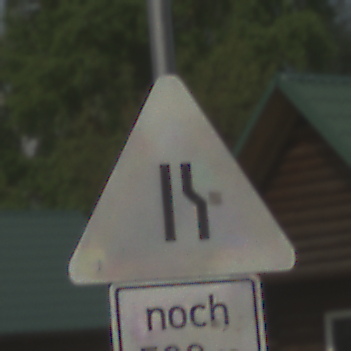
Verkehrszeichen: EinseitigVerengteFahrbahnRechts
Zusatzzeichen unten: LaengeEinerStrecke3
Umgebung: Outdoor, Nature
Tageszeit: MorningAfternoon
Wetter: PartlyCloudy
Licht: Natural
Jahreszeit: NotSpecified
Kontrast: HighContrast